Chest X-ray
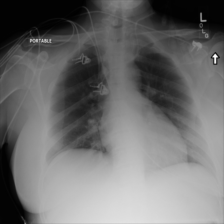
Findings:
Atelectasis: negative
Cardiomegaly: negative
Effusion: negative
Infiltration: negative
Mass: negative
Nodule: negative
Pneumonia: negative
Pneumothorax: negative
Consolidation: negative
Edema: negative
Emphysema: negative
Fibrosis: negative
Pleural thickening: negative
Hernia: negative